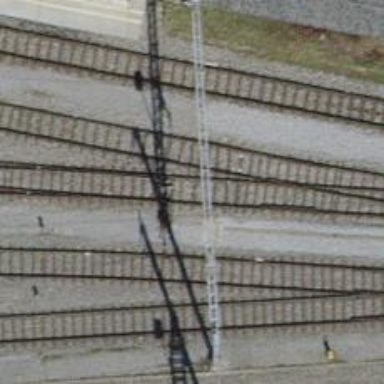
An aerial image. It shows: Rail yard with electrified rails and single track.